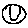
Label: smiley face